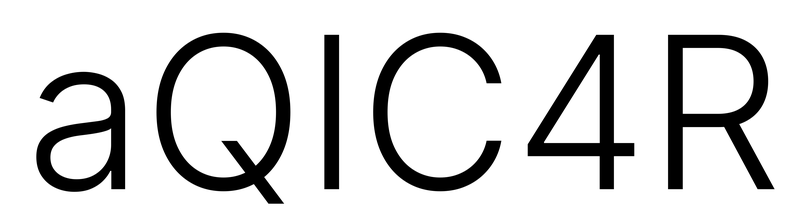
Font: Inter_Light